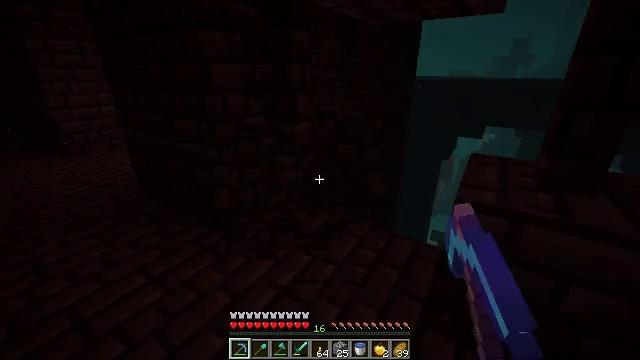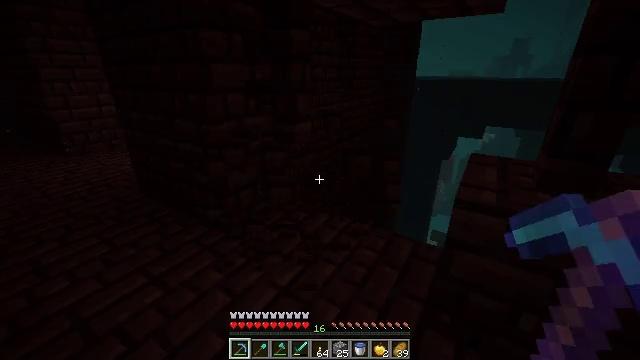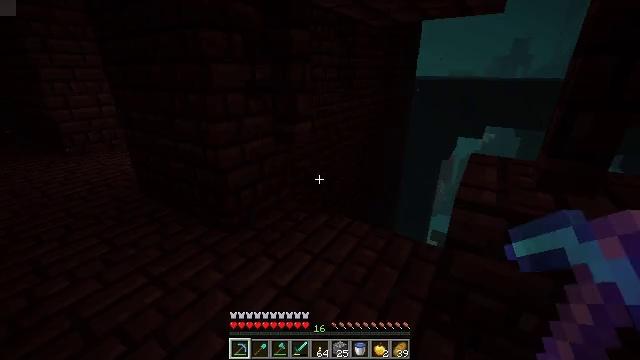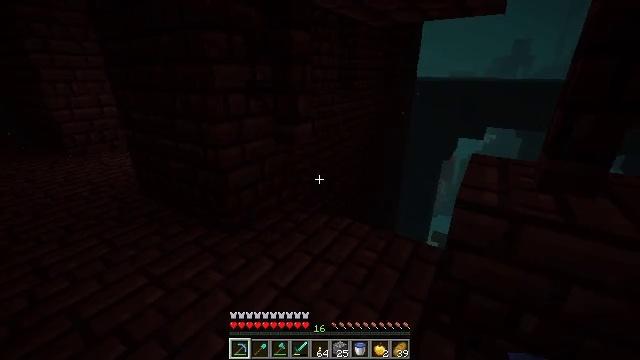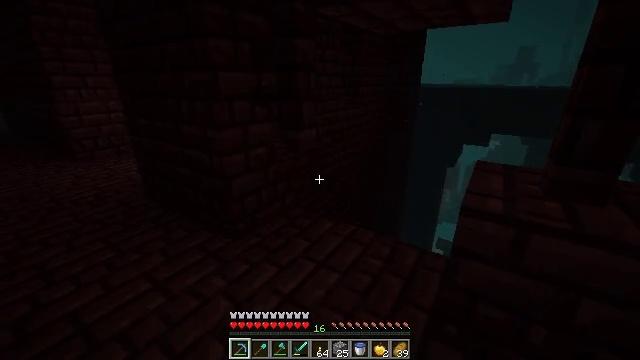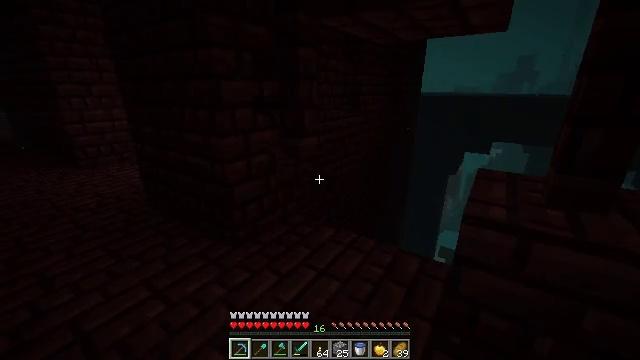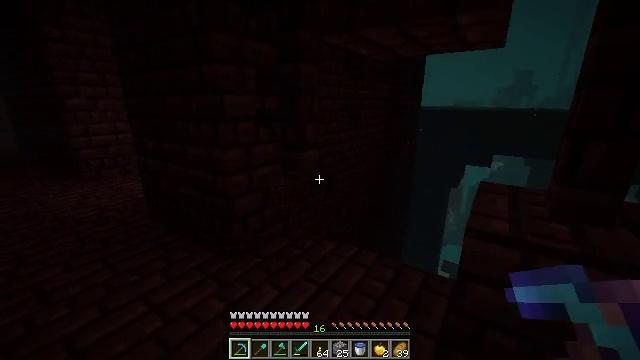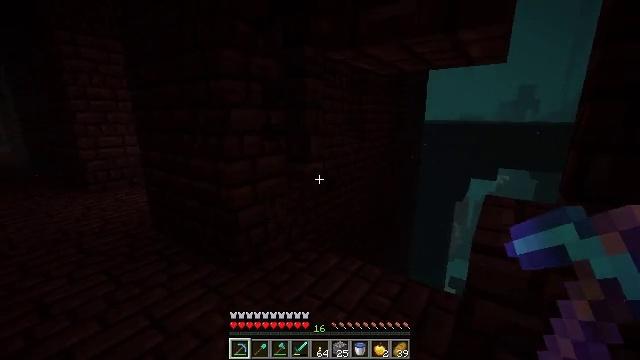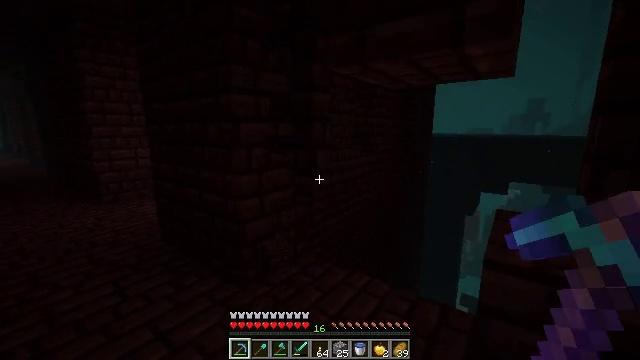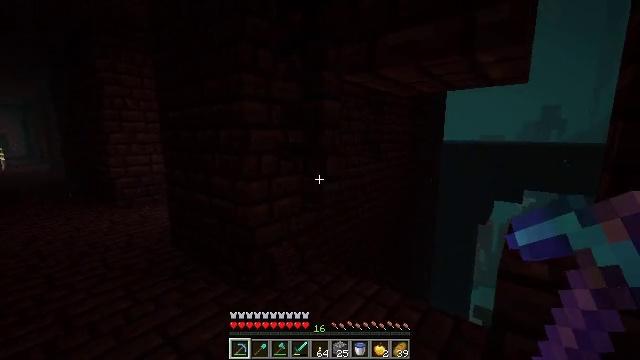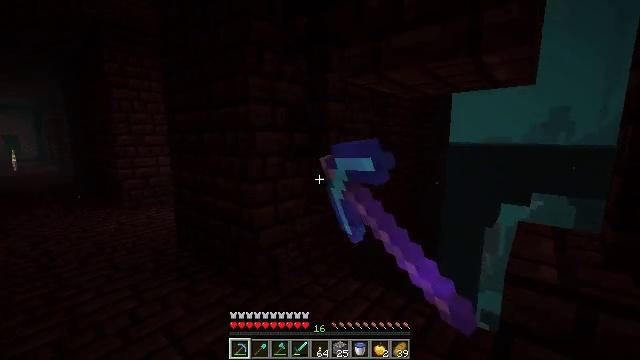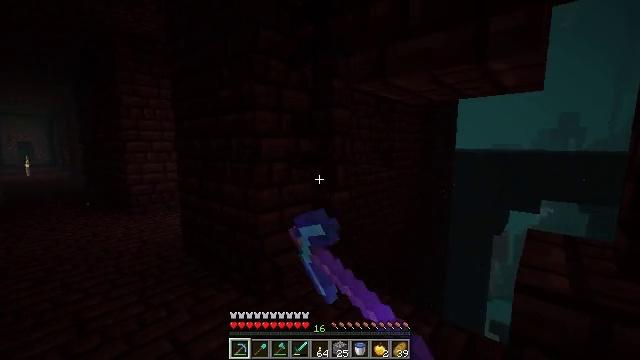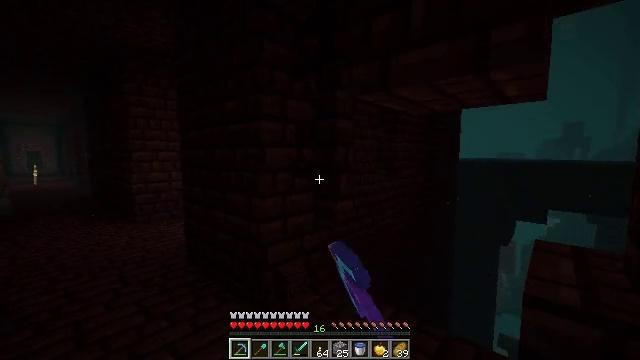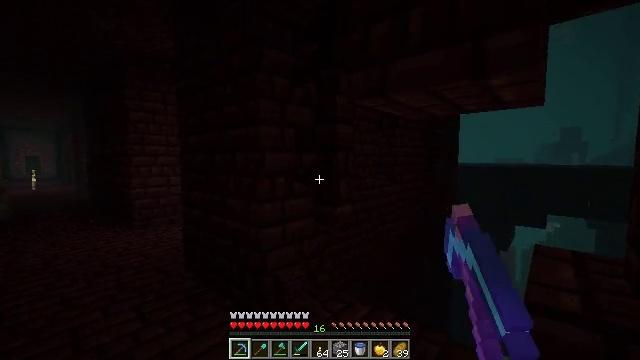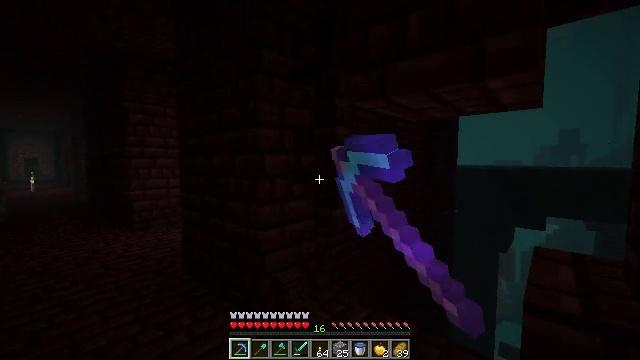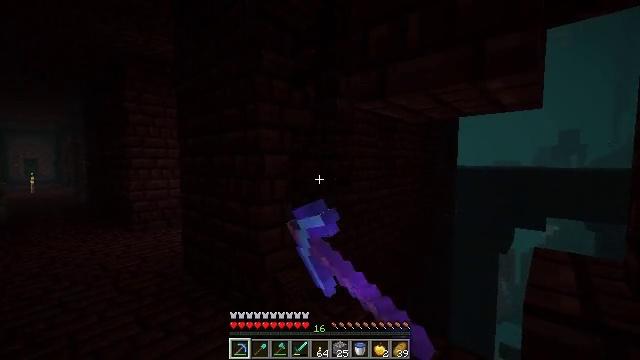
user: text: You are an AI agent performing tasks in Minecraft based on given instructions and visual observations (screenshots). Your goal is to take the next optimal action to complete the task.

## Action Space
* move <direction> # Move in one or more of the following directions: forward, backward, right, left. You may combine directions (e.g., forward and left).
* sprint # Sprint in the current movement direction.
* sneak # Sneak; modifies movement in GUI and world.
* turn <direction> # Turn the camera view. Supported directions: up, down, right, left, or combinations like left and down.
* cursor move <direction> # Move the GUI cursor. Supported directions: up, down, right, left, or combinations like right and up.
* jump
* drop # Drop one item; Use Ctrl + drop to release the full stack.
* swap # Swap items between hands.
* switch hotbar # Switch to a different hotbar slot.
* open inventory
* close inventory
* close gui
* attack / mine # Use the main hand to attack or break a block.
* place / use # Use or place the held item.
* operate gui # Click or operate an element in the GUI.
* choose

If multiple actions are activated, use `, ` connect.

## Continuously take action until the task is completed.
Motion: motion action
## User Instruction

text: Destroy the nether brick fence to recycle it.
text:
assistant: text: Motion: attack / mine
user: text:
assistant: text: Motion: attack / mine
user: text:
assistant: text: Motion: attack / mine
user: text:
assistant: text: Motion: turn up, attack / mine
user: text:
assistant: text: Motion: turn up
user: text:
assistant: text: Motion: turn up
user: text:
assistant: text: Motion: turn up
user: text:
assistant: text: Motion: turn left and up
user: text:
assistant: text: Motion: turn left and up, attack / mine
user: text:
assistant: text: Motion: turn left, attack / mine
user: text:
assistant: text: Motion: turn left and up, attack / mine
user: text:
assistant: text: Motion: turn up, attack / mine
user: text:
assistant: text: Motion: turn up, attack / mine
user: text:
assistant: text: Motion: attack / mine
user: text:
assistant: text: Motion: attack / mine
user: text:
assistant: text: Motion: attack / mine
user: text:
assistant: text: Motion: attack / mine
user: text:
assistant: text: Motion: attack / mine
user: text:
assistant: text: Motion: attack / mine
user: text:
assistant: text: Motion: no_op